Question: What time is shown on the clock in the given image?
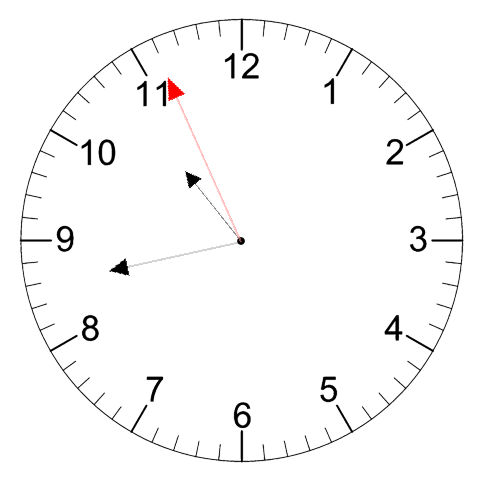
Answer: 10:42:56